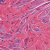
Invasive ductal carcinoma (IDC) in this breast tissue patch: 0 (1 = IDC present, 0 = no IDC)